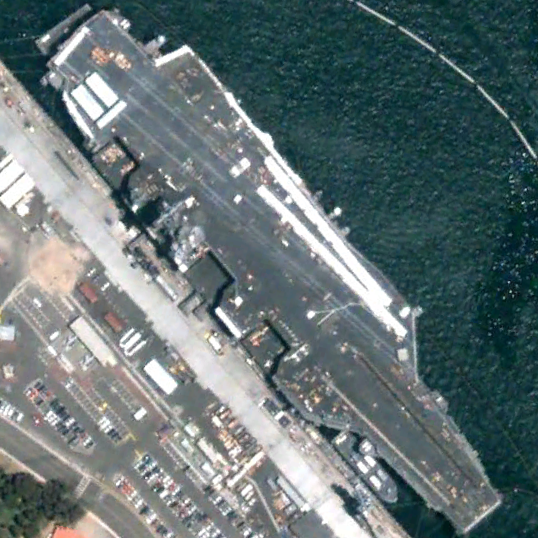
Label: aircraft_carrier